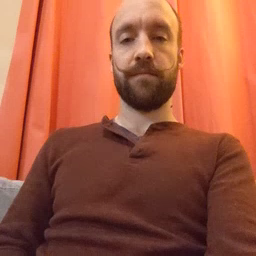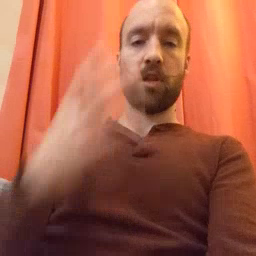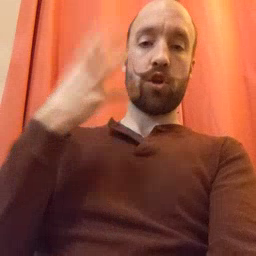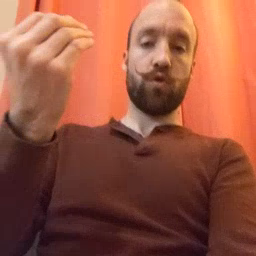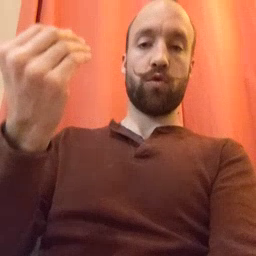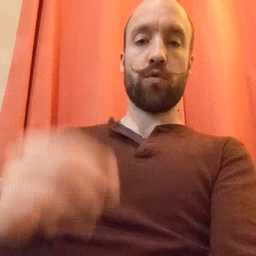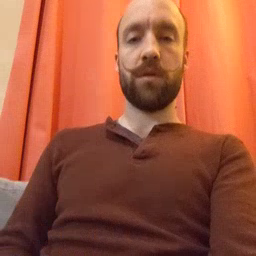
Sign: go